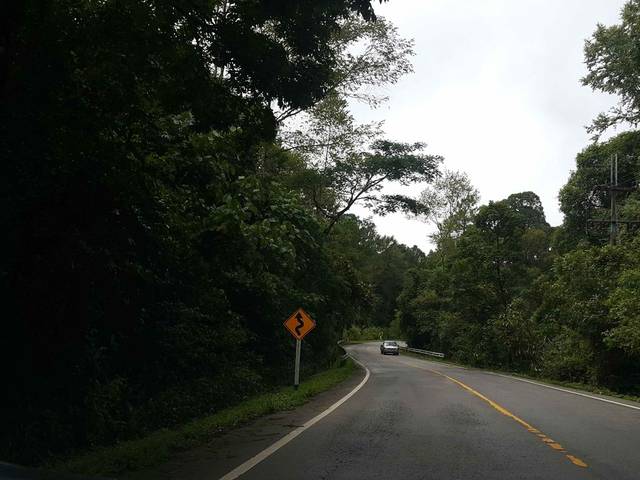
Region: Thailand
Coordinates: 18.521, 98.5